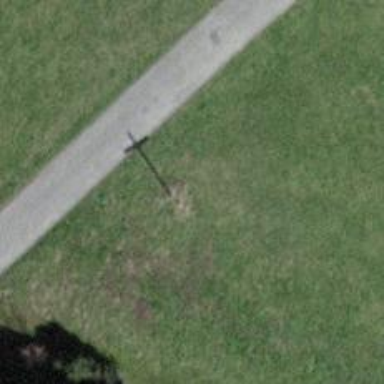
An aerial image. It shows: Historic wayside cross.